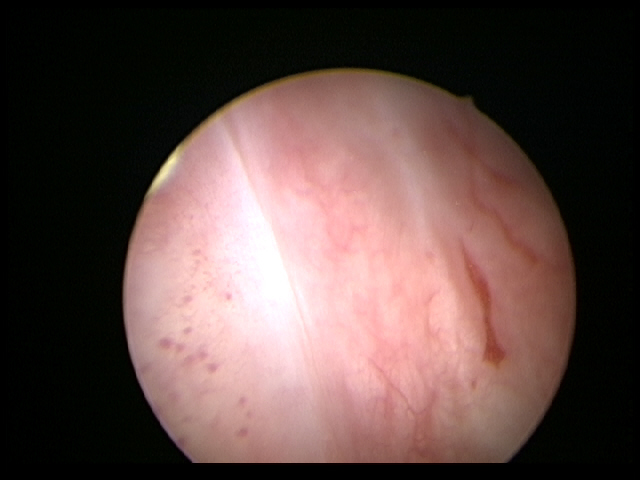
Modality: WLC
Class: Malignant
Subclass: CIS
Lesion: L1
Stage: Tis
Morphology: Non-papillary
Bladder cancer association: Yes